Question: Count the number of objects in the diagram.
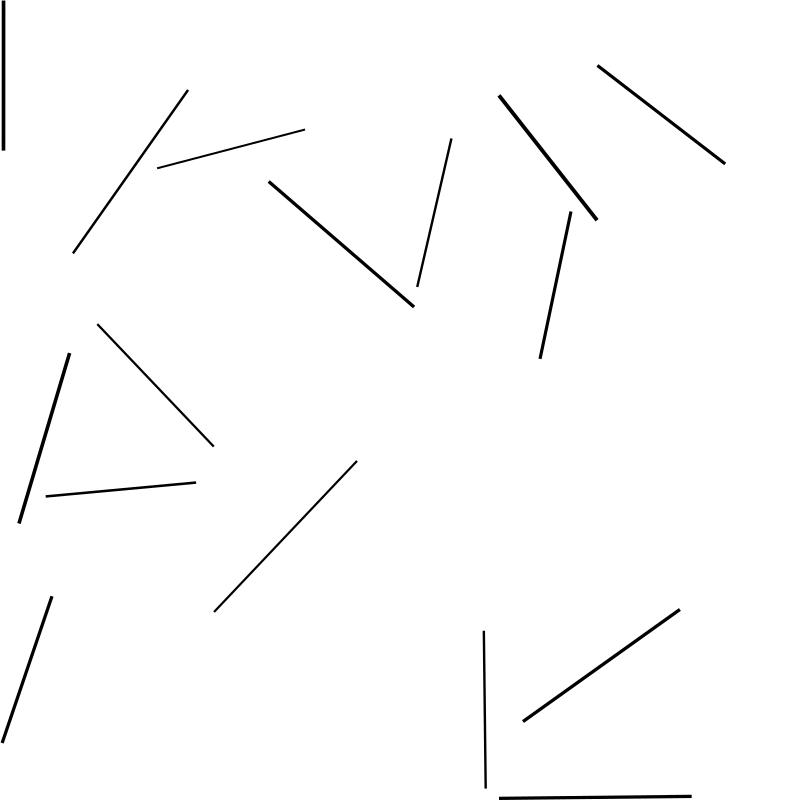
Answer: 16